Interaction volume radius: 5 \u00c5
Interaction volume height: 15 \u00c5
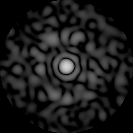
Disorder parameter: 0.847